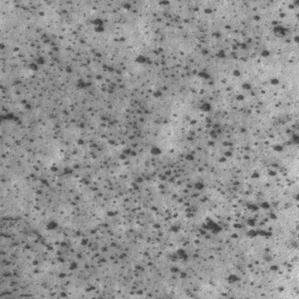
Label: frost